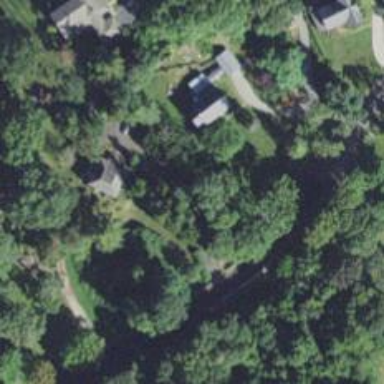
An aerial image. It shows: Driveway leading to service road.